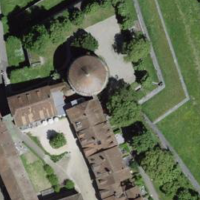
EUNIS habitat code: 54
Species observed at this site:
Sambucus nigra
Medicago sativa
Cardamine pratensis